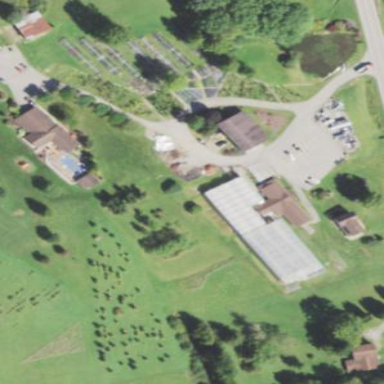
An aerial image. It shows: Greenhouse used for horticulture.